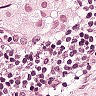
Metastatic tissue present: yes